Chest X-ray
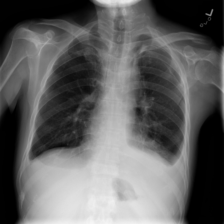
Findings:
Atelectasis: negative
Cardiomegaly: negative
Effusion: positive
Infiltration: negative
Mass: positive
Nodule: negative
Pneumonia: negative
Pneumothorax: positive
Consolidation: negative
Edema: negative
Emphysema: negative
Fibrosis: negative
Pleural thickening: negative
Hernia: negative